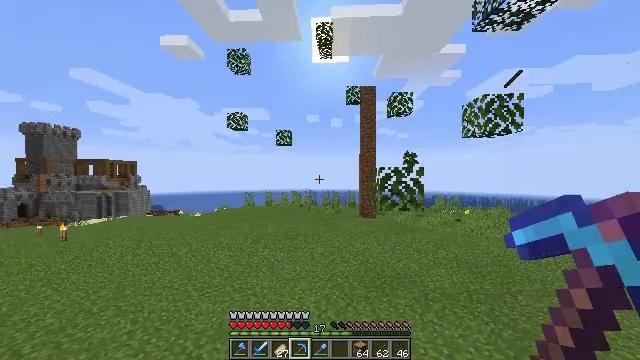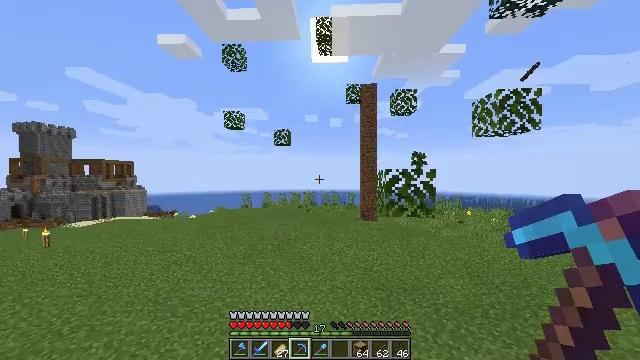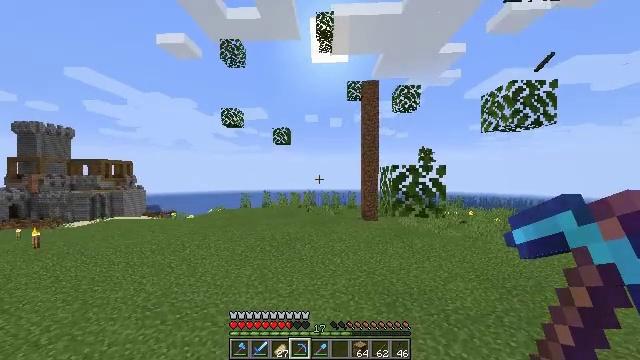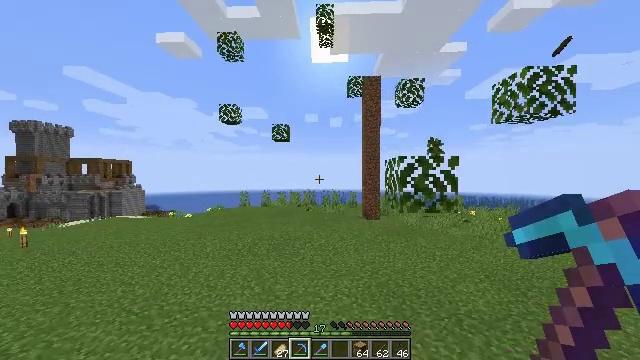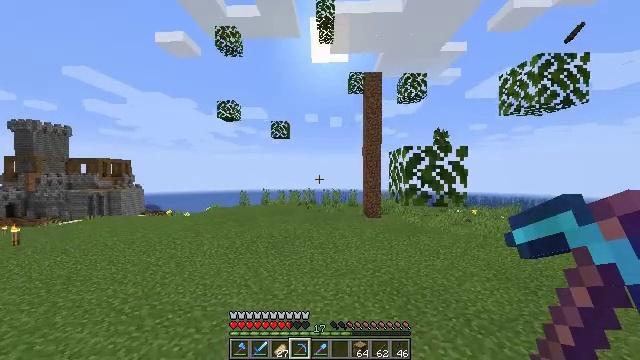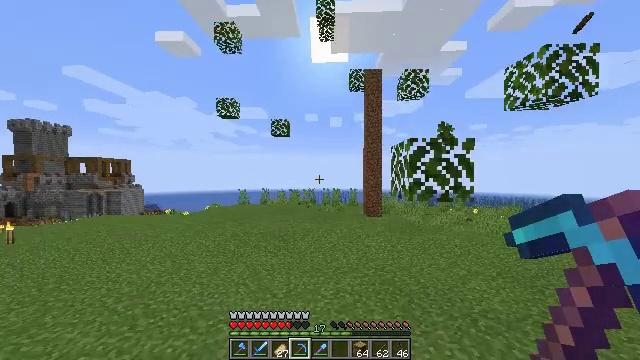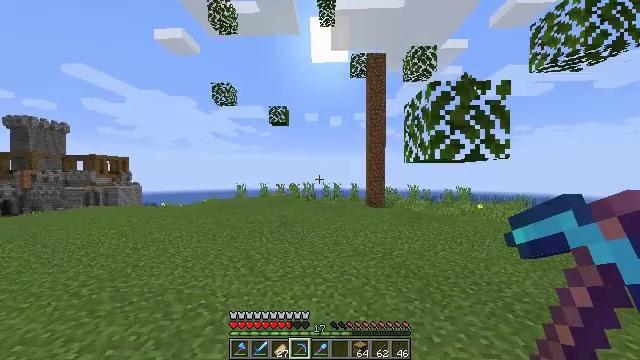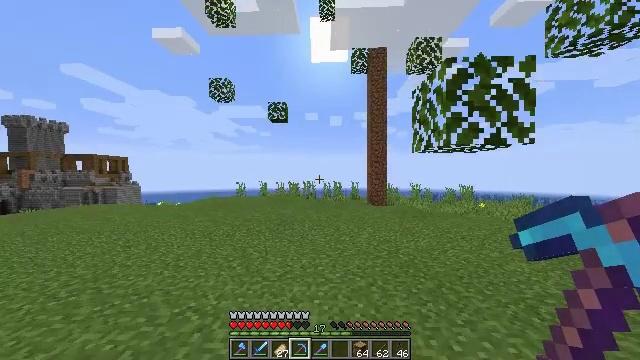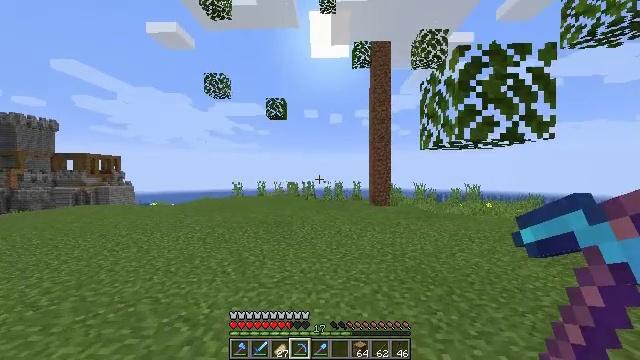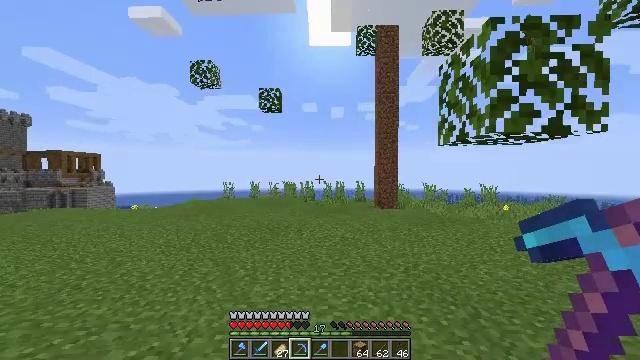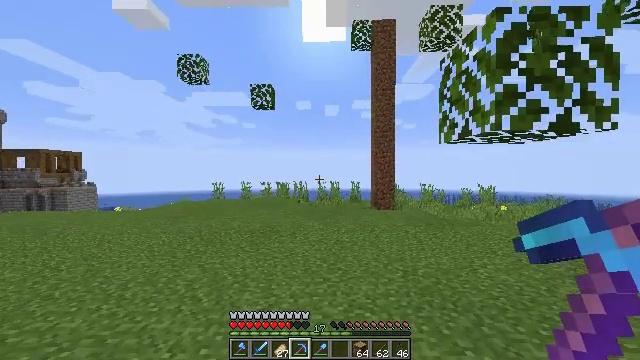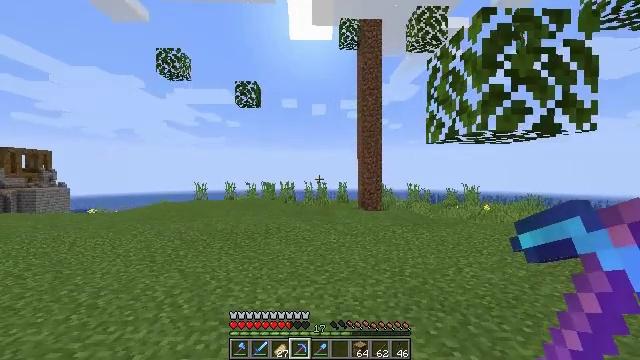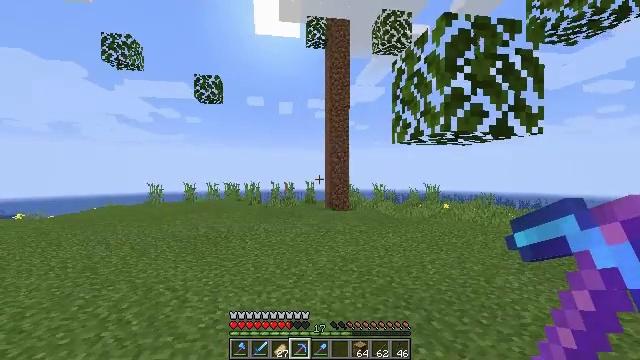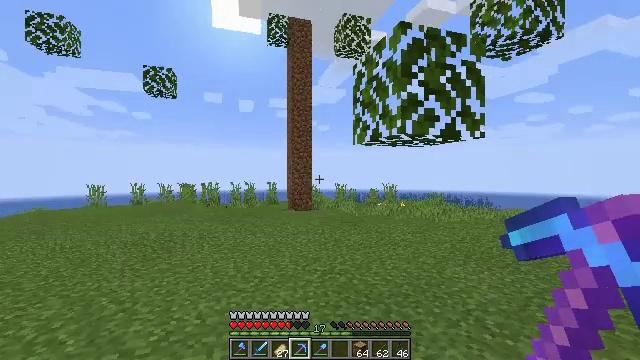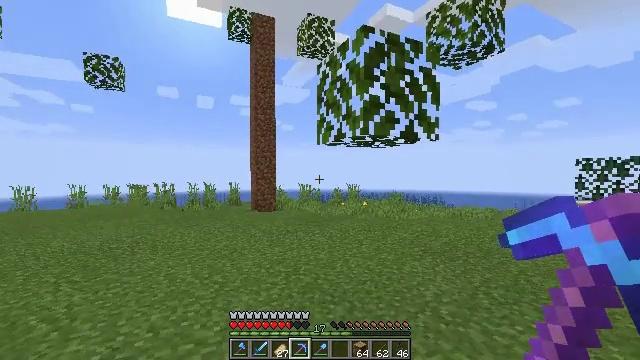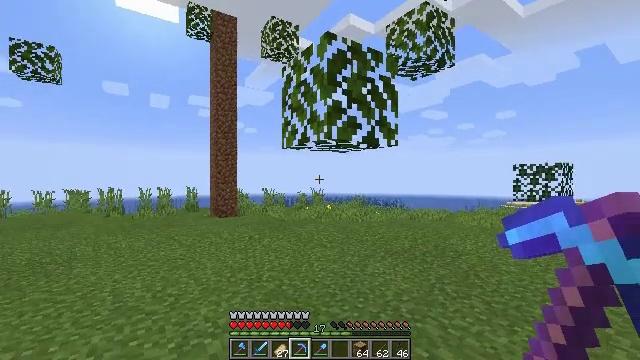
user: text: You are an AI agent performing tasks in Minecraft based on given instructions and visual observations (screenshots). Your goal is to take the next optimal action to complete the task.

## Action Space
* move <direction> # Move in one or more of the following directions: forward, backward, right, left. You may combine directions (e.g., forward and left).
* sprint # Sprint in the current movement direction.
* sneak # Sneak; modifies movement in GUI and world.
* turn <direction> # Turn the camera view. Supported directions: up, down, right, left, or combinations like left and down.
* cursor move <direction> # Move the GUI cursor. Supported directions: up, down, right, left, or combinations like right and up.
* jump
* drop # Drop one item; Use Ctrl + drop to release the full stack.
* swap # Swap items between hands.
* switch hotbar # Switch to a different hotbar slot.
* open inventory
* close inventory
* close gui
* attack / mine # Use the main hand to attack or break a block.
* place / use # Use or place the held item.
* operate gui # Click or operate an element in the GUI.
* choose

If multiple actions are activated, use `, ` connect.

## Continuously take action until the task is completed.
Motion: motion action
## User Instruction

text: Break oak leaves from the trees.
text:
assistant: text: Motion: move forward
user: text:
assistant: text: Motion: move forward
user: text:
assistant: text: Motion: move forward
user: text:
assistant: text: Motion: move forward
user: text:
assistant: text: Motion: move forward
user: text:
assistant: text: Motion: move forward
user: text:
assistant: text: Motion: no_op
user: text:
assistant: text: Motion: no_op
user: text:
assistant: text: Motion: no_op
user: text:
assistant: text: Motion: turn right
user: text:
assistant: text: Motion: turn right
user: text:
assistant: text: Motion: turn right
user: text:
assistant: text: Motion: turn right
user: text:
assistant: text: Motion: turn right
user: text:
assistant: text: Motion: turn right
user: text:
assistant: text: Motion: turn right
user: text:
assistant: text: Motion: no_op
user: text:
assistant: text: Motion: no_op
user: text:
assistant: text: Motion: no_op
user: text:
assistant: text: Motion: no_op
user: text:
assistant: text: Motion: no_op
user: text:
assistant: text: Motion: no_op
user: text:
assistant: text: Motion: no_op
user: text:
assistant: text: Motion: no_op
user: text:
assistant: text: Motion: no_op
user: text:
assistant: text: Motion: no_op
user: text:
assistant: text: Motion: no_op
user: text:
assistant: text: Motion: no_op
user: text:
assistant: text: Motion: no_op
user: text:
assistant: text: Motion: no_op